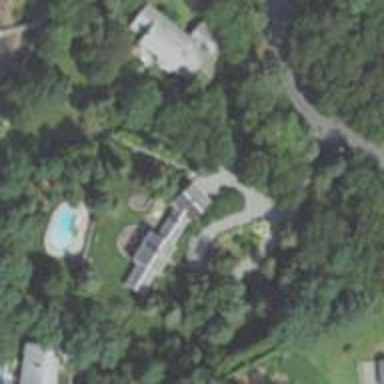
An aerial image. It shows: Driveway.